Interaction volume radius: 10 \u00c5
Interaction volume height: 20 \u00c5
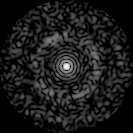
Disorder parameter: 0.8455